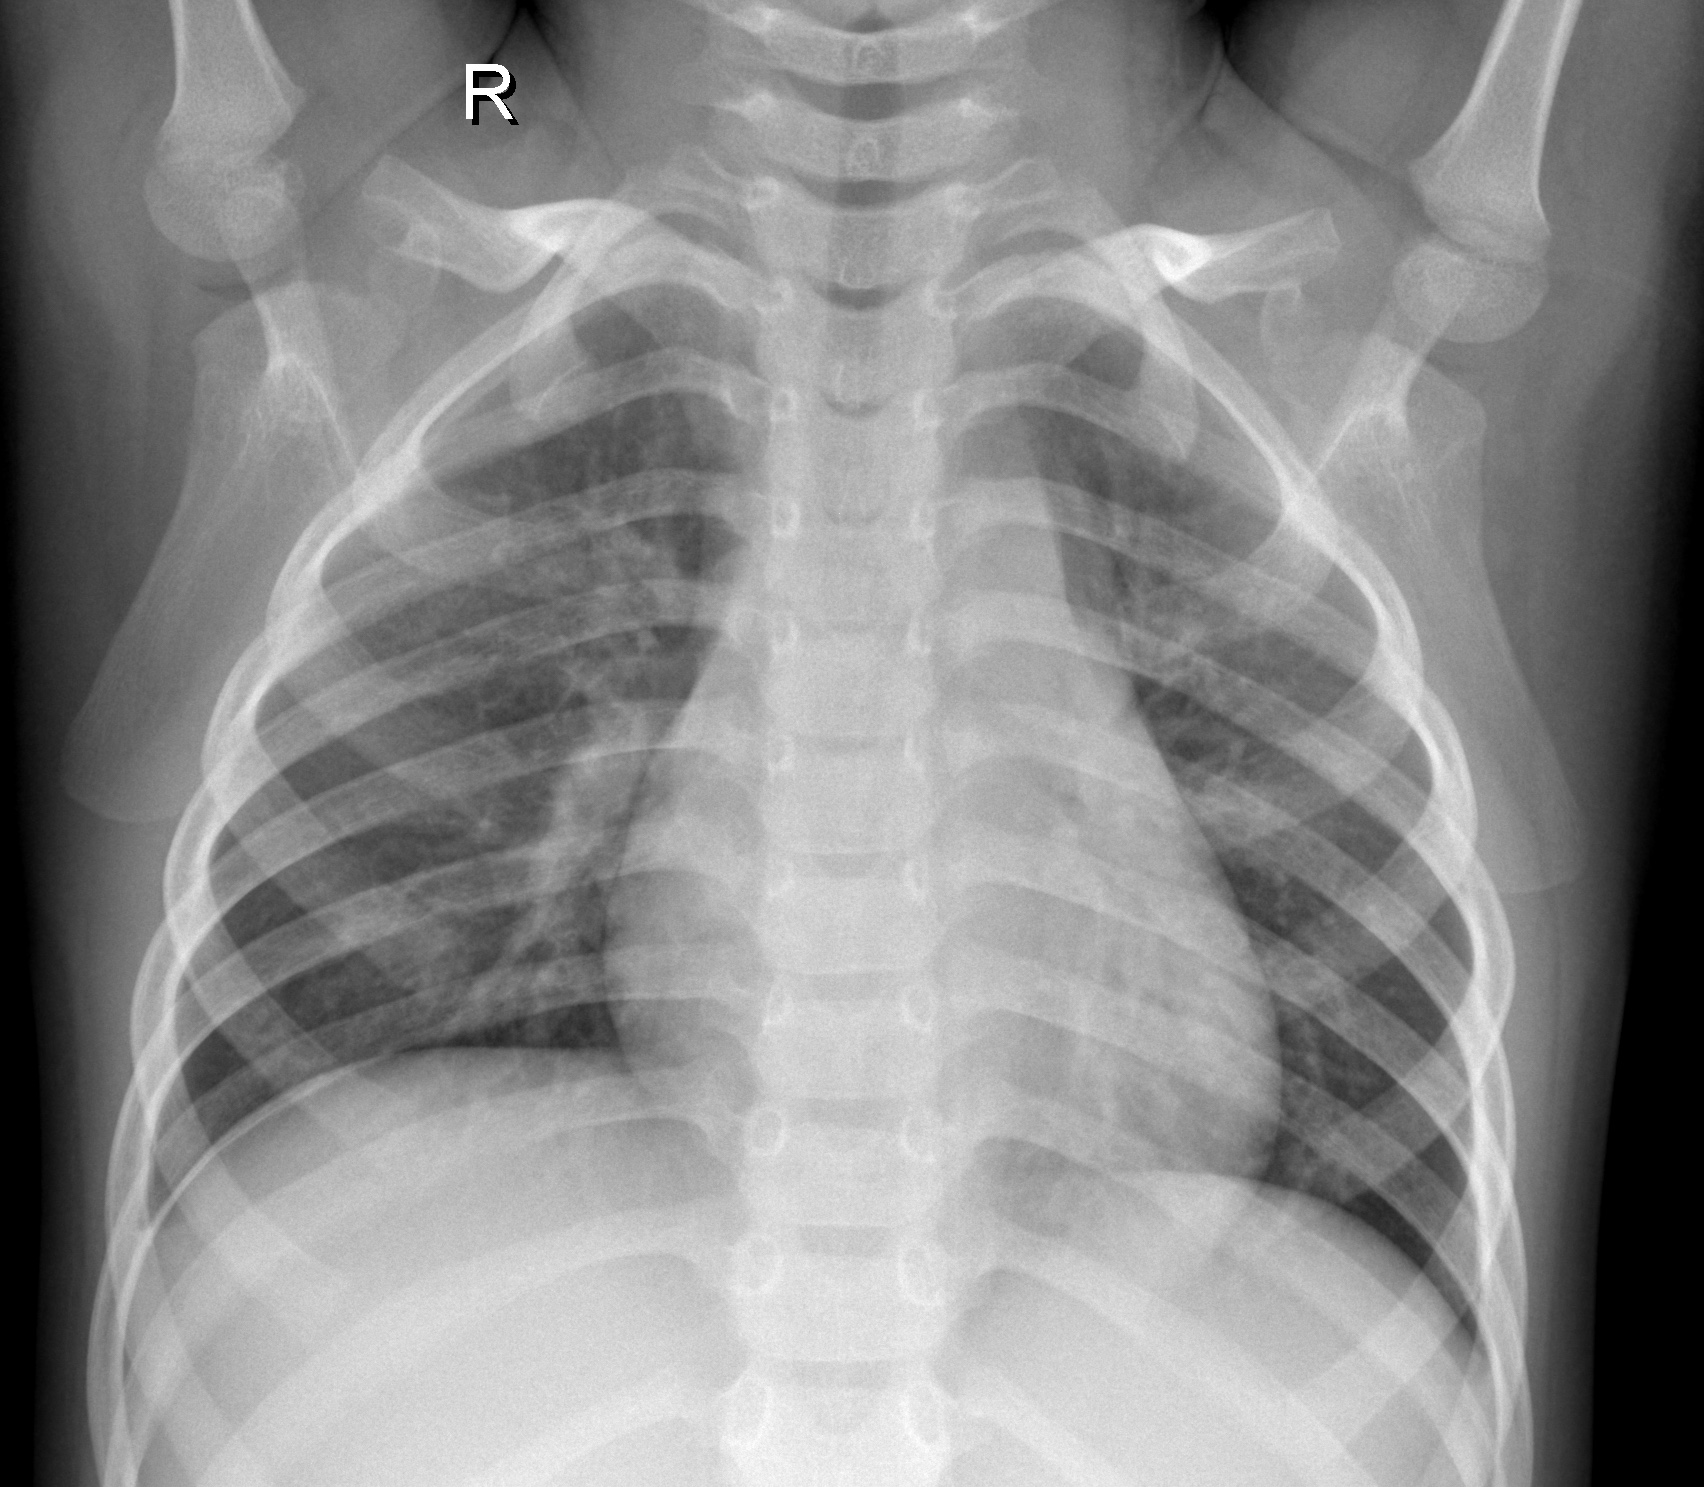
Diagnosis: NORMAL